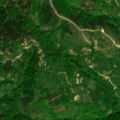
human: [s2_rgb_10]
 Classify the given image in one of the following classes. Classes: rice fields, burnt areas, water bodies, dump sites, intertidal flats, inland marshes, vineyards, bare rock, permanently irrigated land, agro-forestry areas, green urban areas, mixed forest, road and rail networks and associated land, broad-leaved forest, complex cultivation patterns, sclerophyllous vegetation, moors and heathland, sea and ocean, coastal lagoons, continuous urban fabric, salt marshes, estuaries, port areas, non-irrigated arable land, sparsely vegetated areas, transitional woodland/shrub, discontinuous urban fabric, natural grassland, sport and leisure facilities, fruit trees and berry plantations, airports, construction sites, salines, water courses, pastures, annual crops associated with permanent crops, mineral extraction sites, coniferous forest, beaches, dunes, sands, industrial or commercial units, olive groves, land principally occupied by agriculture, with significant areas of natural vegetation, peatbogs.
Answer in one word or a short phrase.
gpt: land principally occupied by agriculture, with significant areas of natural vegetation, broad-leaved forest, mixed forest, transitional woodland/shrub